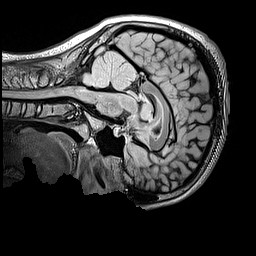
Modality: FLAIR
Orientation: sagittal
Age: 12
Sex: male
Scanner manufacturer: siemens
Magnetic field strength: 3 T
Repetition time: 5 s
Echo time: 0.388 s